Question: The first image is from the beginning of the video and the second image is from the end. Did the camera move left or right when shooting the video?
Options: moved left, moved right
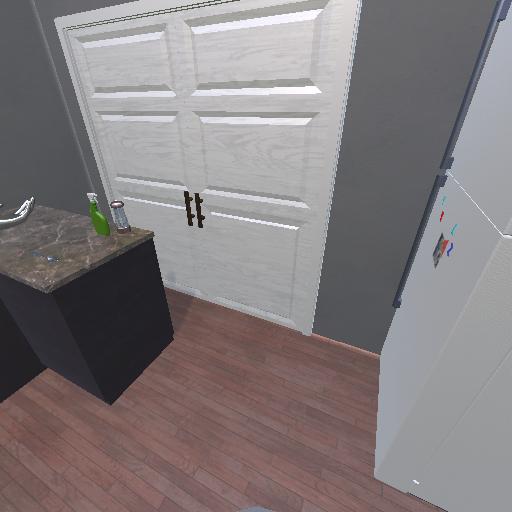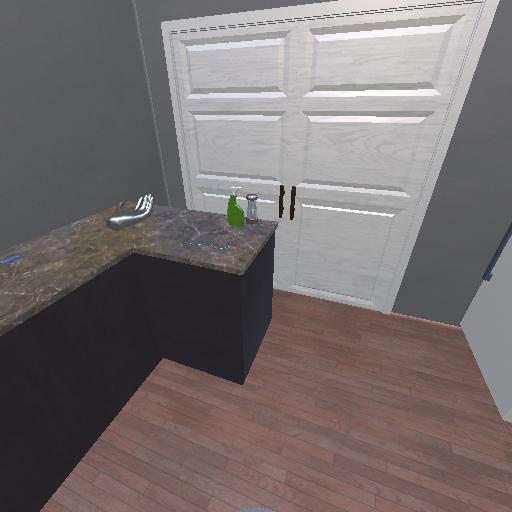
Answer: moved left